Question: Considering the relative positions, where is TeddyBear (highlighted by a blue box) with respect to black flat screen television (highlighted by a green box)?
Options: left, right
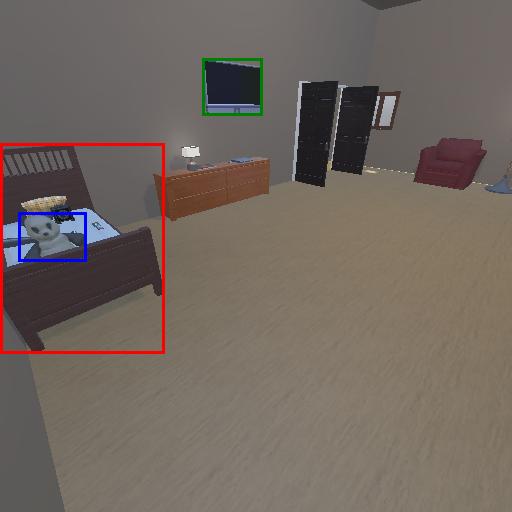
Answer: left